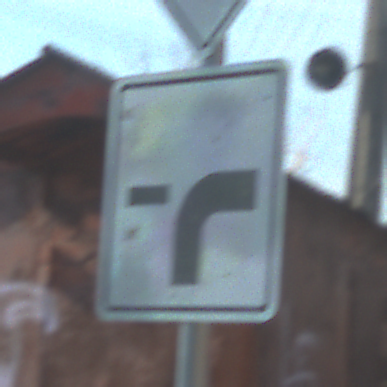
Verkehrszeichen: VerlaufVorfahrtsstrasse9
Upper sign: Vorfahrtsstrasse
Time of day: MorningAfternoon
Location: Outdoor (Suburban)
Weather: Clear
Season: NotSpecified
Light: Natural